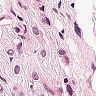
Metastatic tissue present: yes